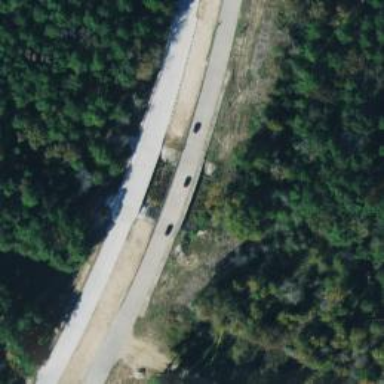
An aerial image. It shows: Secondary road with bridge.